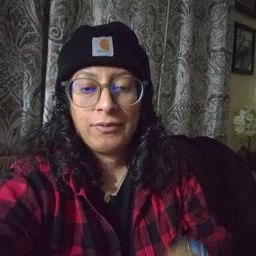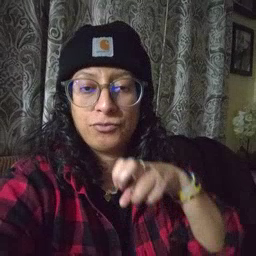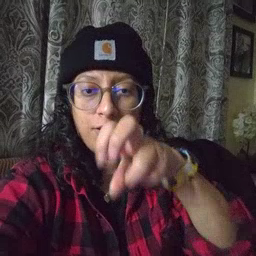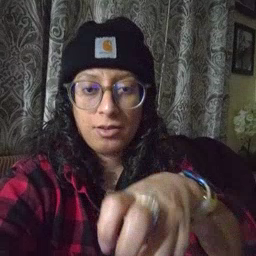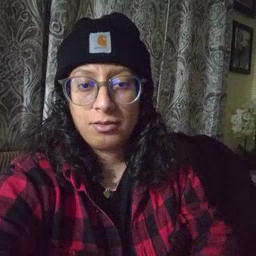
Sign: ride